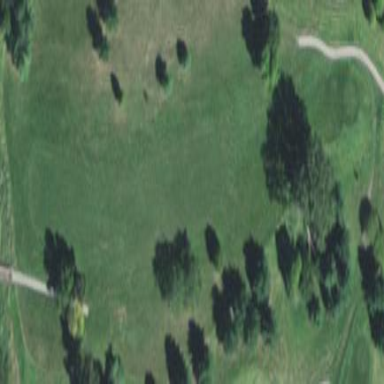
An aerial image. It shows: Golf rough area.